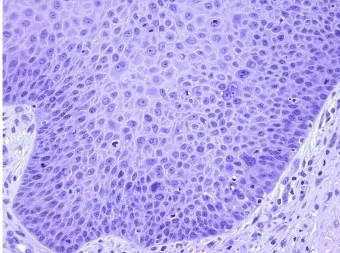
B) H&E stained slide (magnification x25) of the verrucous carcinoma (primary excision). Note the several mitosis in proximity to the basal membrane.
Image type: pathology (h&e)